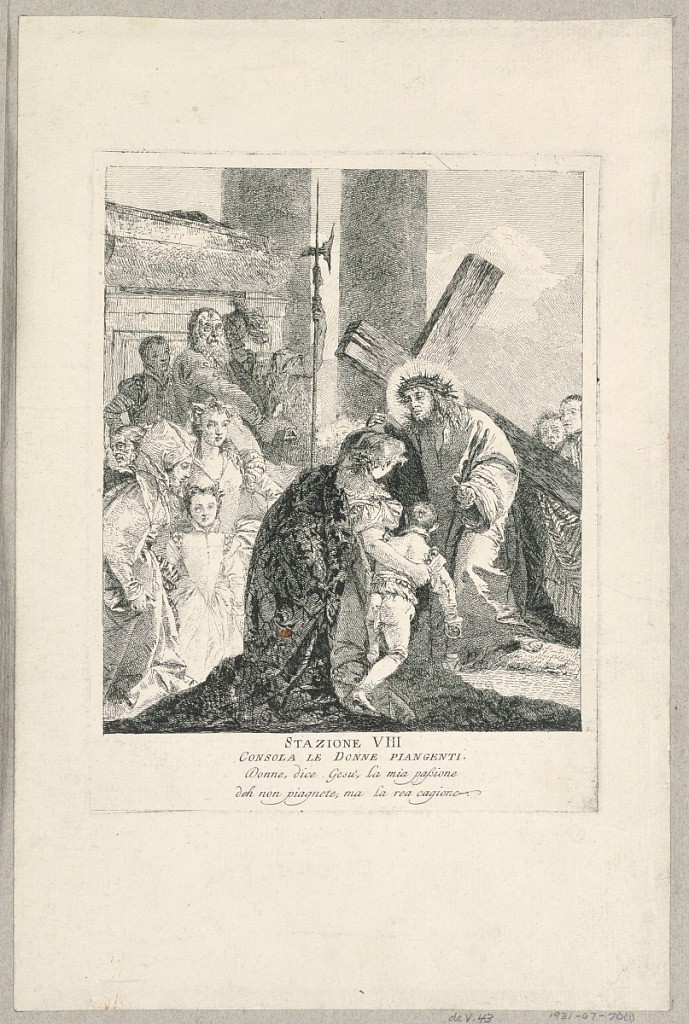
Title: Via crucis - Station VIII, He Consoles the Weeping Women
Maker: Giovanni Domenico Tiepolo, Italian, 1727 – 1804
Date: ca. 1749
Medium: Etching on cream laid paper
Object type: Print
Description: Only state